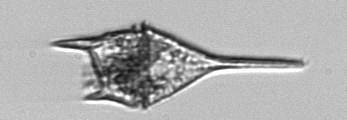
Label: Tripos_lineatus